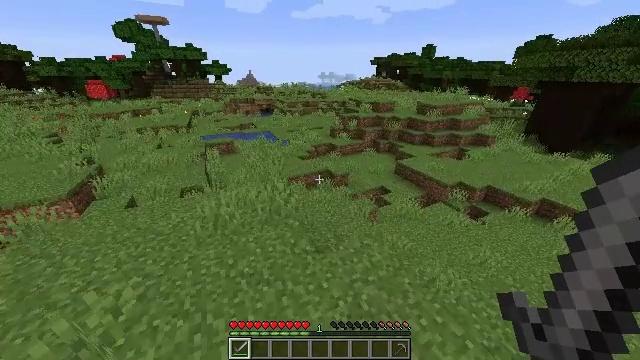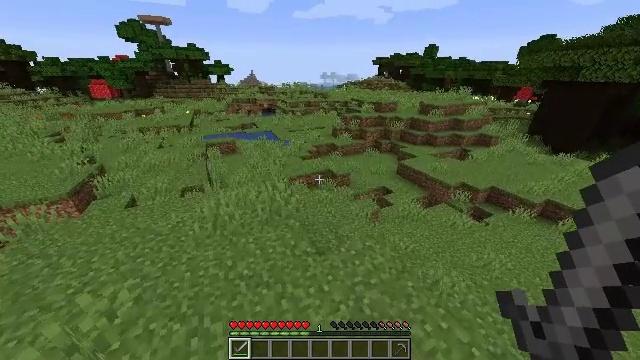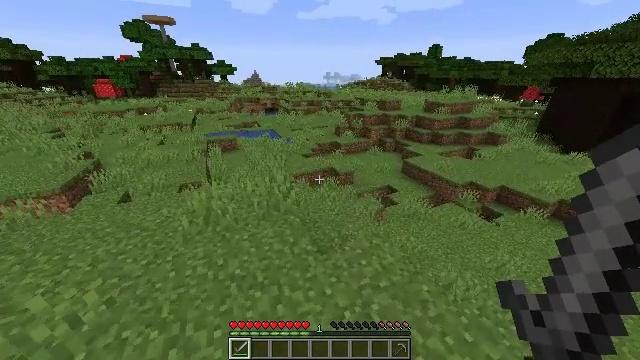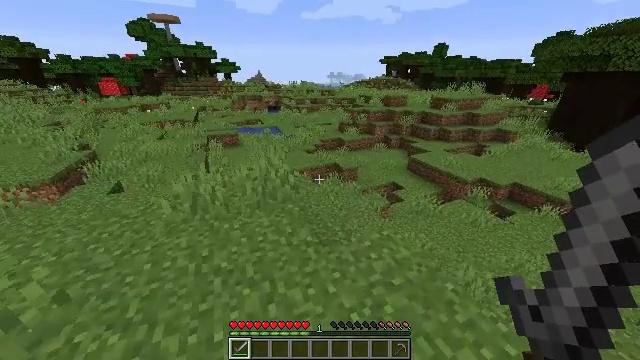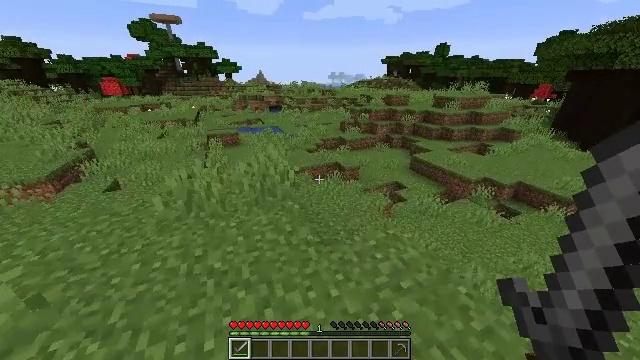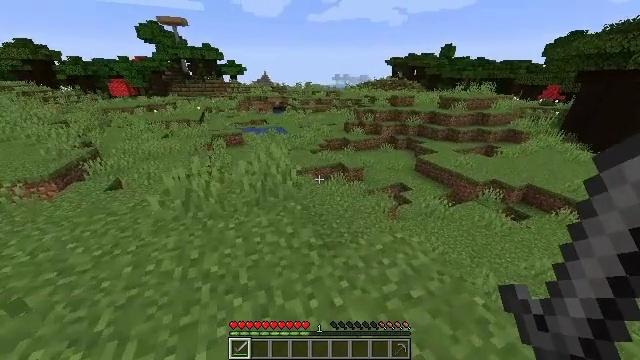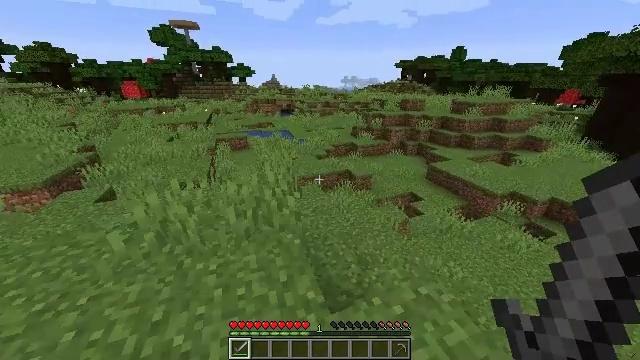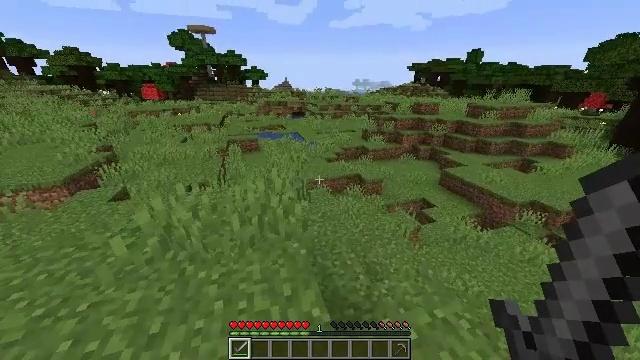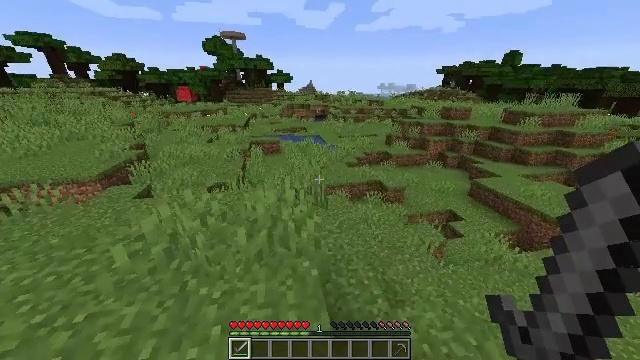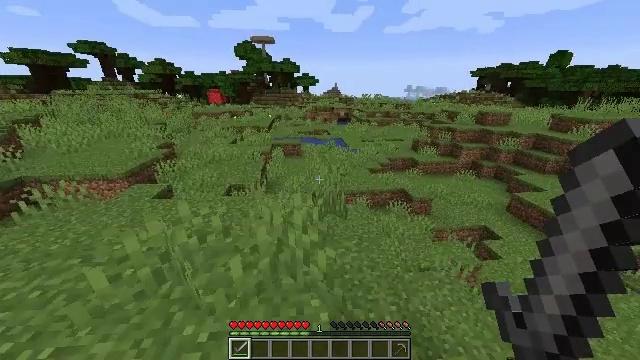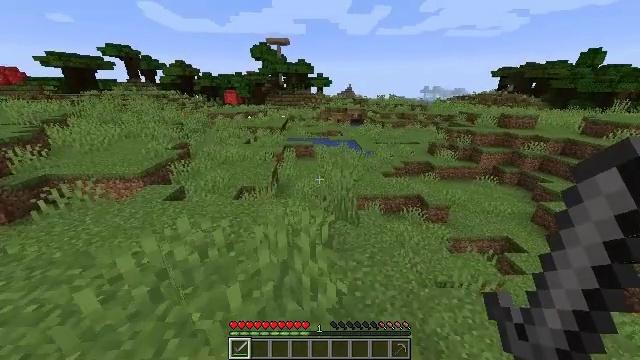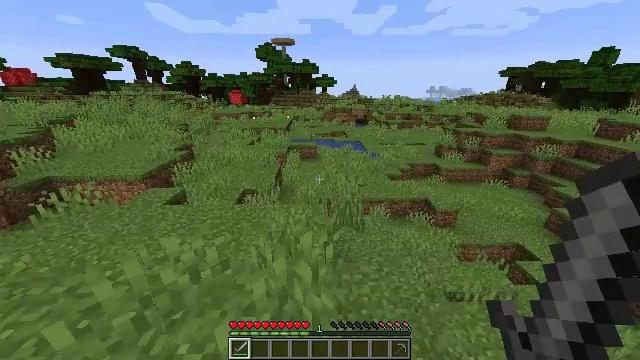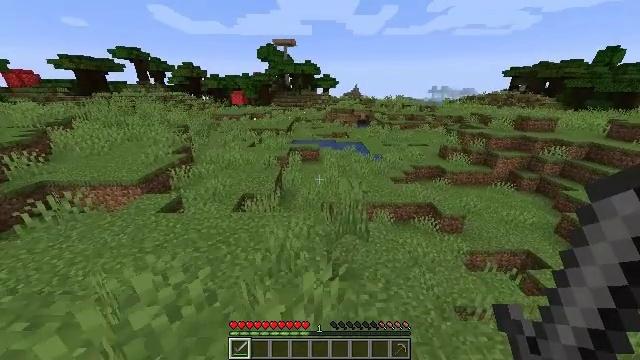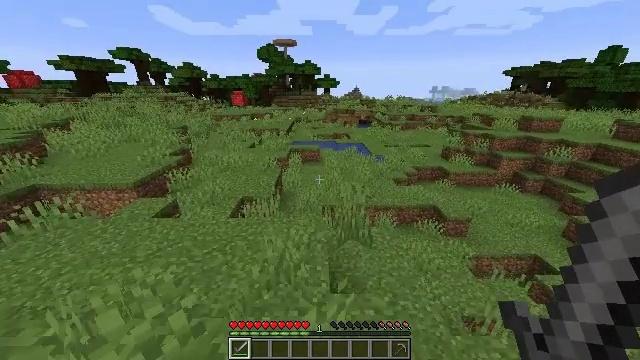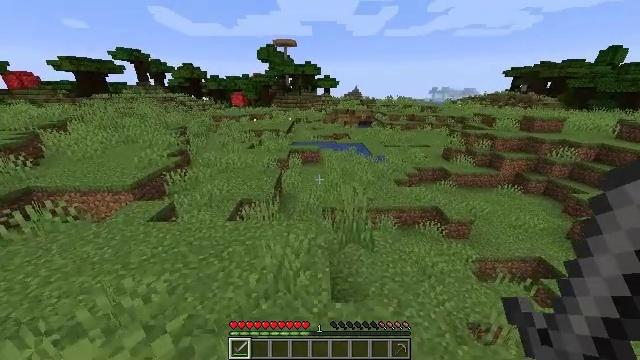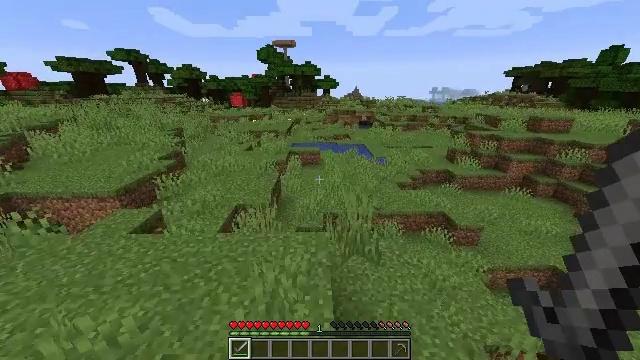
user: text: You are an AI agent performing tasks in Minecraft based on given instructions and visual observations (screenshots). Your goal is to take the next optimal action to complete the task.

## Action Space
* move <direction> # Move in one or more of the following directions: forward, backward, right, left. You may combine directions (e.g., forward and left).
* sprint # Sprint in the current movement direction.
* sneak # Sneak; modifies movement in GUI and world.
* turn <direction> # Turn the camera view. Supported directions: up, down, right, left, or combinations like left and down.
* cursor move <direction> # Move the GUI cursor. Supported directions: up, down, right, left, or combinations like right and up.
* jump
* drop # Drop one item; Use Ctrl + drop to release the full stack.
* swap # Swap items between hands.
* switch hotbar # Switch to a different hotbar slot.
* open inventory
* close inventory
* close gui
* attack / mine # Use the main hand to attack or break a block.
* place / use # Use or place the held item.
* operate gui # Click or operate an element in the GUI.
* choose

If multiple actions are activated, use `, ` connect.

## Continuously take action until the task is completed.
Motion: motion action
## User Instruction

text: Prepare cooked cod using the furnace.
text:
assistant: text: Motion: move forward
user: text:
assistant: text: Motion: move forward
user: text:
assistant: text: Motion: move forward
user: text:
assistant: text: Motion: move forward
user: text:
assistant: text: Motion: move forward, turn left
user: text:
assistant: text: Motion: move forward, turn left
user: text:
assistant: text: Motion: move forward, turn left
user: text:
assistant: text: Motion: move forward, turn left
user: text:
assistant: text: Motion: move forward, turn left
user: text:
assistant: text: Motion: move forward, turn left
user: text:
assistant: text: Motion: move forward, turn left
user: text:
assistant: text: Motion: move forward
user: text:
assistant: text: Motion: move forward
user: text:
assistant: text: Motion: move forward
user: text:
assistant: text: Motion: move forward
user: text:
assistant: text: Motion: move forward, turn right
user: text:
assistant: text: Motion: move forward, turn right
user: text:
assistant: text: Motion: move forward, turn right
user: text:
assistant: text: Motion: move forward, turn right
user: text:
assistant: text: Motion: move forward
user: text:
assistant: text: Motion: move forward
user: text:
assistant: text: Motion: move forward
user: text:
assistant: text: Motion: move forward
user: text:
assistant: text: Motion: move forward
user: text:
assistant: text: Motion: move forward
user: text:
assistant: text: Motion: move forward
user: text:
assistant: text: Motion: move forward
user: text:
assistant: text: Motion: move forward
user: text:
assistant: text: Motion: move forward, turn right
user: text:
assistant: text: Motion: move forward, turn right